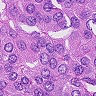
Metastatic tissue present: yes